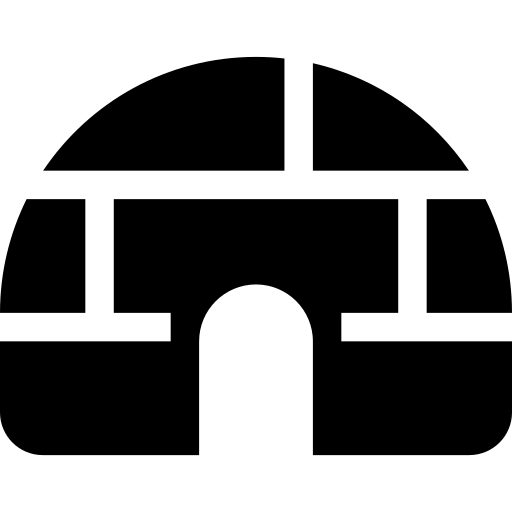
Tags: icon, FontAwesome, fa-icon, solid, igloo